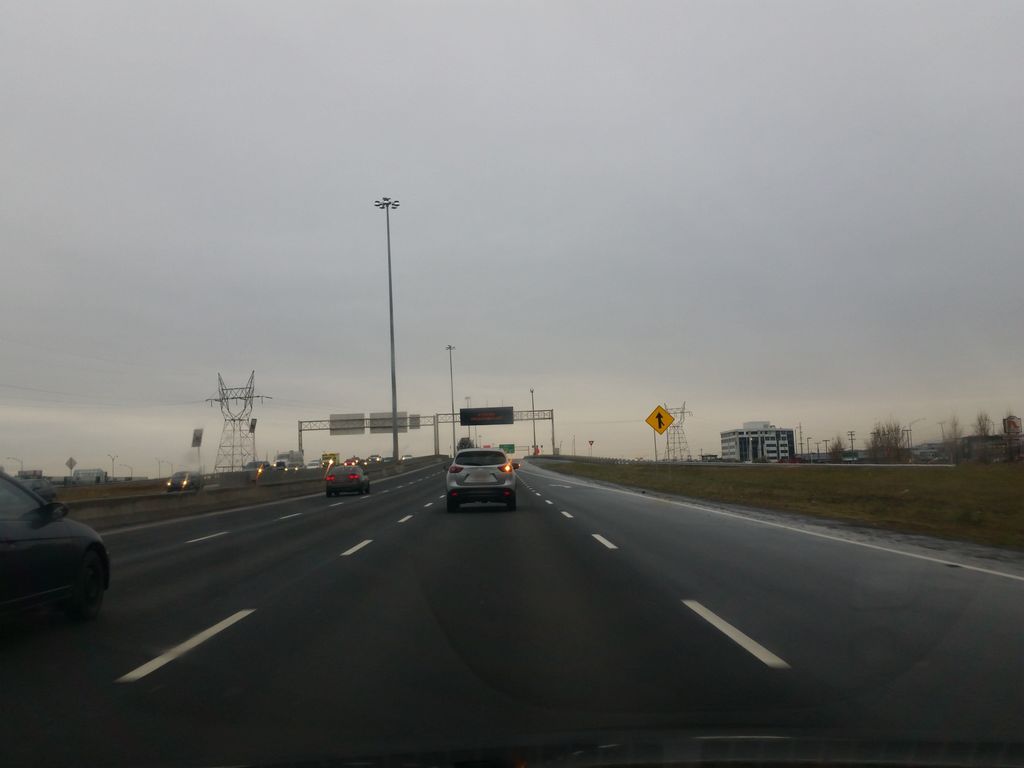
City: quebec_city